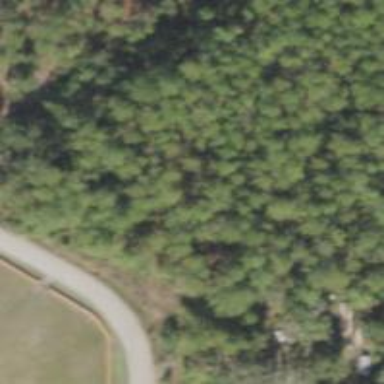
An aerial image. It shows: Forest dominated by needle-leaved trees.